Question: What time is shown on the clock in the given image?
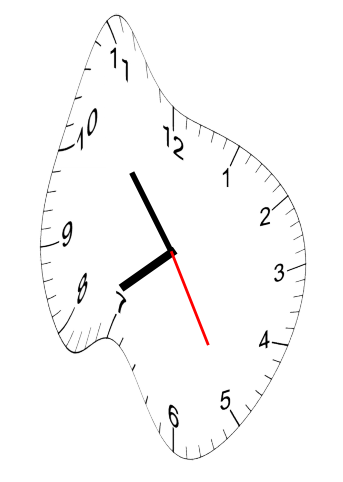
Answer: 07:53:25